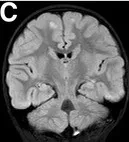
A-f: MRI imaging of the brain of this patient. C; Coronal T2W section showing white matter abnormalities in the bilateral parietal lobe.
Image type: radiology (mri)